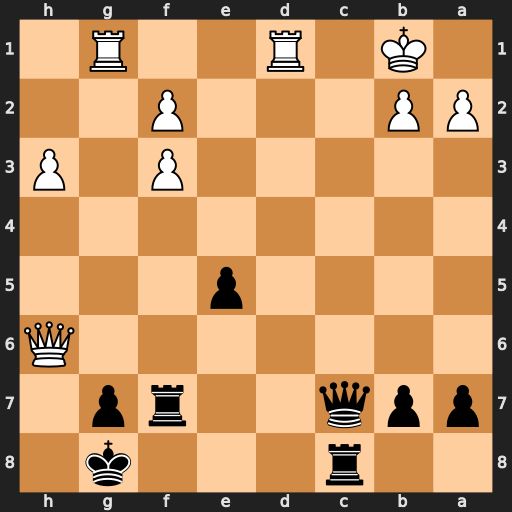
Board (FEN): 2r3k1/ppq2rp1/7Q/4p3/8/5P1P/PP3P2/1K1R2R1
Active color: b
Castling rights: -
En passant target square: -
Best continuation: Qc2+ Ka1 Qxd1+ Rxd1 gxh6